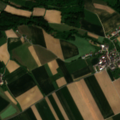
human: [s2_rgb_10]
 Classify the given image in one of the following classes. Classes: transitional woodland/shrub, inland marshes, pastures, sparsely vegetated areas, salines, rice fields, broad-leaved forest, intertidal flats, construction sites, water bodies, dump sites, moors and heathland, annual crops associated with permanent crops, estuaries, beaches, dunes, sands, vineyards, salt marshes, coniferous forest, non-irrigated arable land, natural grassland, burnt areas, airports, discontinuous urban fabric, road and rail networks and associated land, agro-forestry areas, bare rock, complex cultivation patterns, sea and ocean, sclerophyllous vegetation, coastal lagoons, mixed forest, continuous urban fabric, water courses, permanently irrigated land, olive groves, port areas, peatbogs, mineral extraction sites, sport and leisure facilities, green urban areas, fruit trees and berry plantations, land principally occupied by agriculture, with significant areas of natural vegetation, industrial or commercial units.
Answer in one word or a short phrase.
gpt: discontinuous urban fabric, non-irrigated arable land, land principally occupied by agriculture, with significant areas of natural vegetation, mixed forest